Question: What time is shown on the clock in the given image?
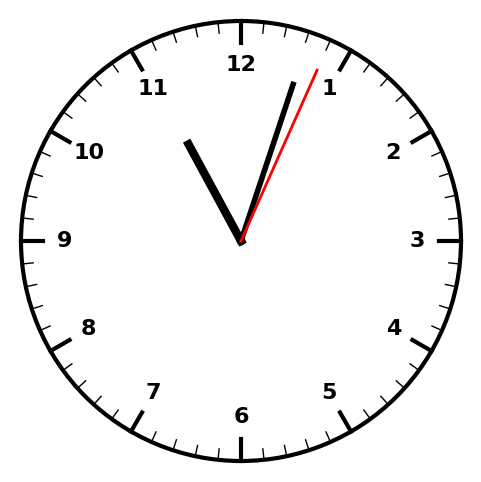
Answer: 11:03:04